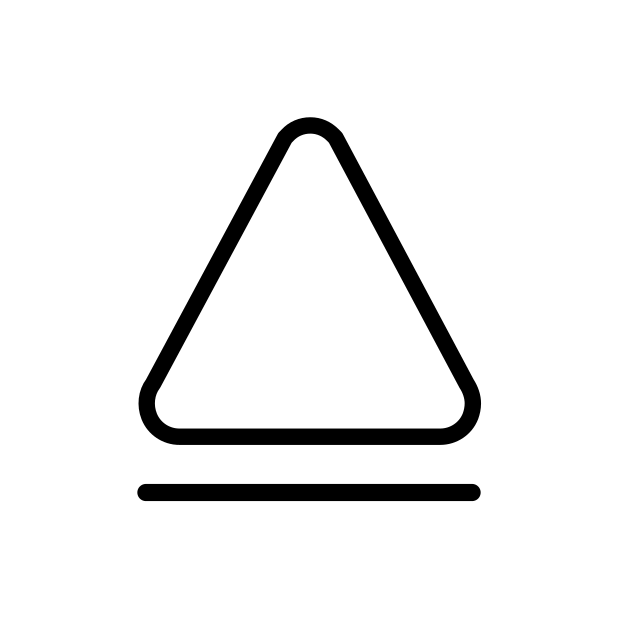
Emoji: ⏏
Name: eject symbol
Unicode: 0x23cf